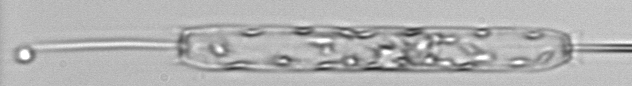
Label: Ditylum_brightwellii